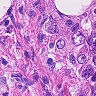
Metastatic tissue present: yes